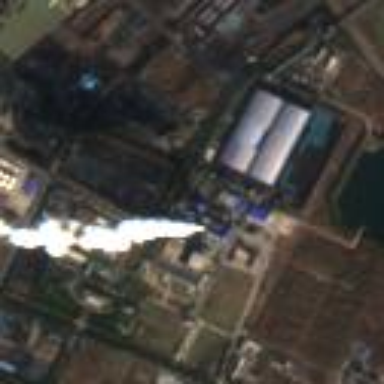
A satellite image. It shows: Industrial area with coal power plant.